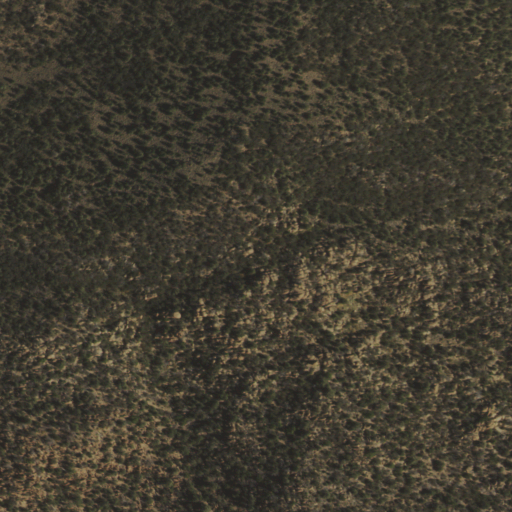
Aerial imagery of mountains in Nevada named Park Range containing only evergreen forest